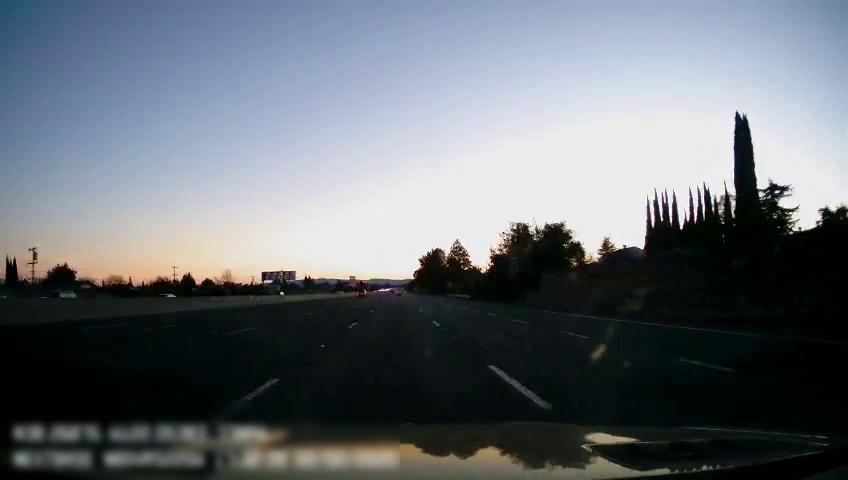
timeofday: Day
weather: Sunny
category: Drivable Space
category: Vehicles | SUV
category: Vehicles | SUV
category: Vehicles | Car
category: Lanes | Current Lane
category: Lanes | Alternate Lane
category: Lanes | Alternate Lane
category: Lanes | Current Lane
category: Lanes | Alternate Lane
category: Lanes | Alternate Lane